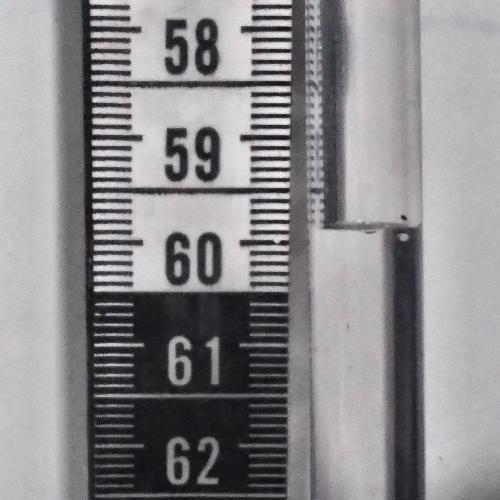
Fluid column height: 59.9 cm